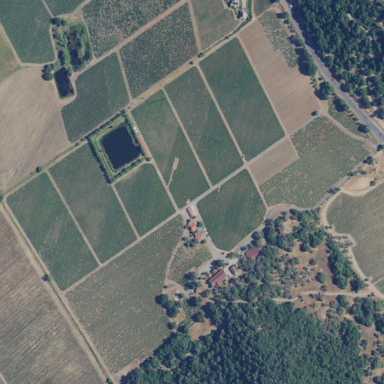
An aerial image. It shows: Vineyard with grape crops.